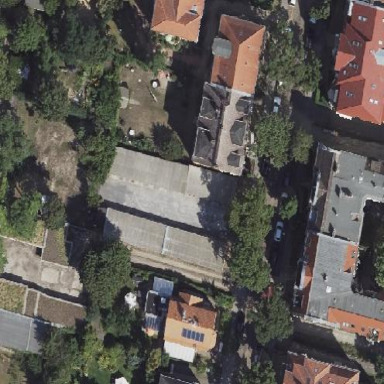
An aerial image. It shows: Garages as the designated land use.